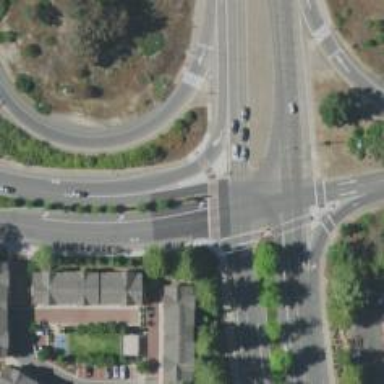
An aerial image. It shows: Solid stop line on the road marking.